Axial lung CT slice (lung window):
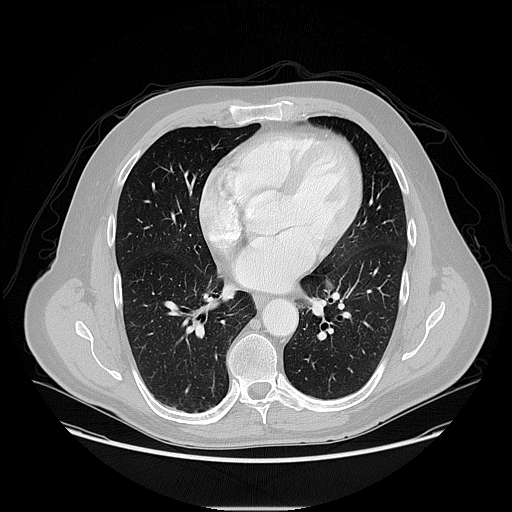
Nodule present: no